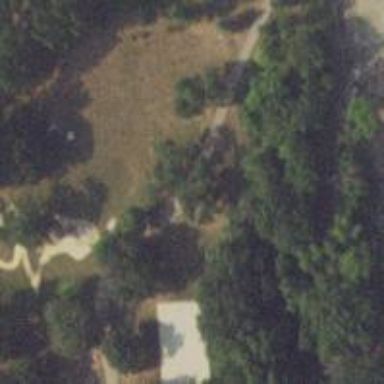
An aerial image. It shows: Disc golf hole.